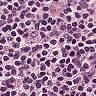
Metastatic tissue present: no